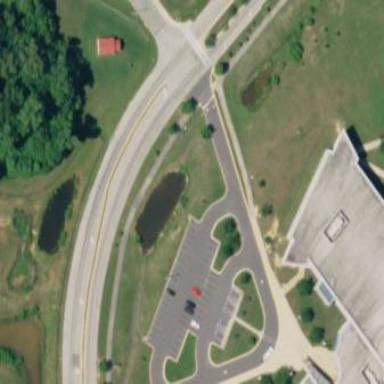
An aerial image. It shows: Parking area.